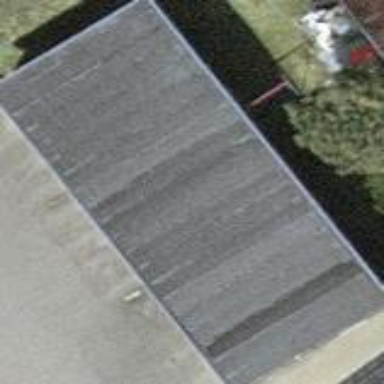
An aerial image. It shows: Group of garages.